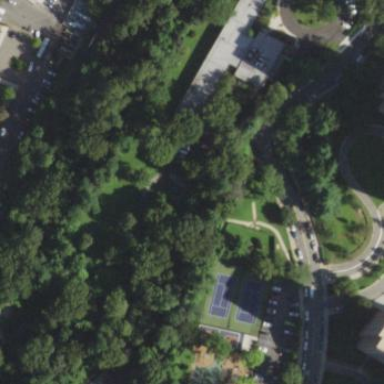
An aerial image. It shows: Religious site within woodland area.